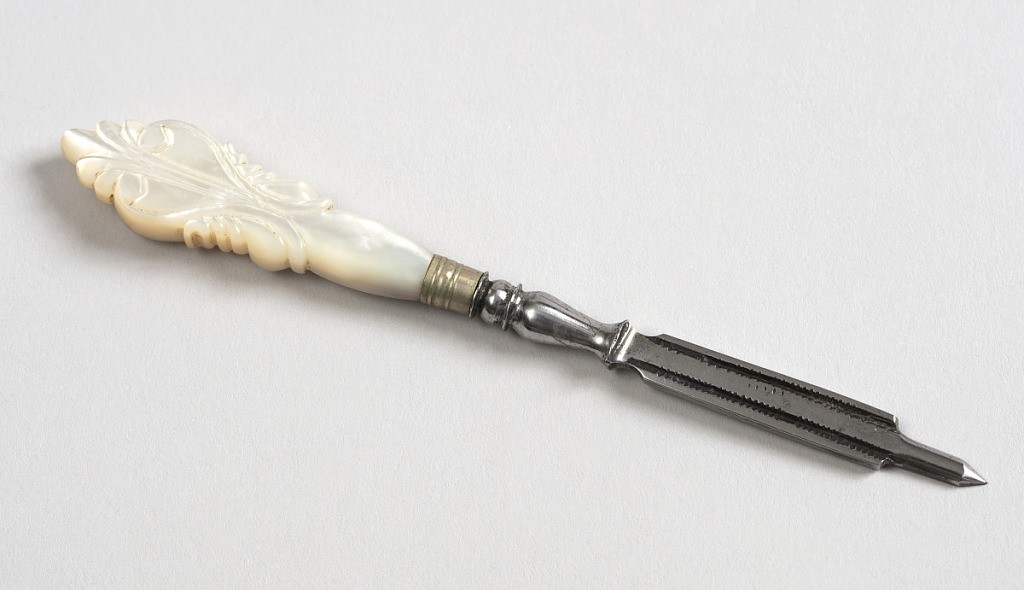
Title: Nail File from Traveling Dressing Case
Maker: Asprey & Son Co., London, England, 1872 - 1879
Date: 1875
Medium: mother-of-pearl, steel, brass
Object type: nail file
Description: Nail file with mother of pearl handle.